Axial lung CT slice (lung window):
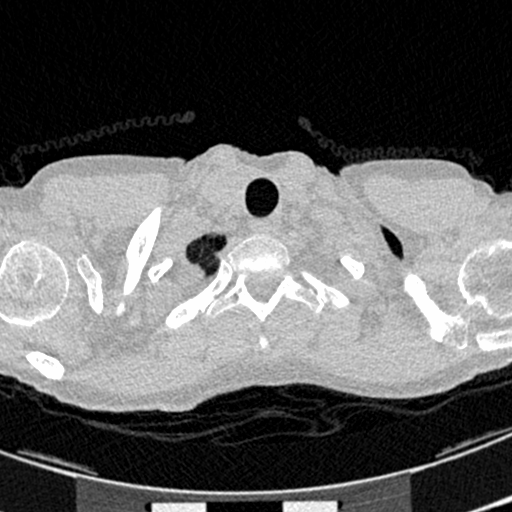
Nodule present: no